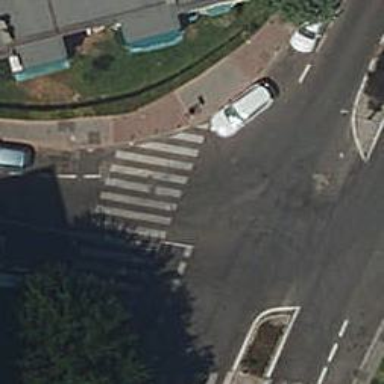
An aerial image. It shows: Bollard.